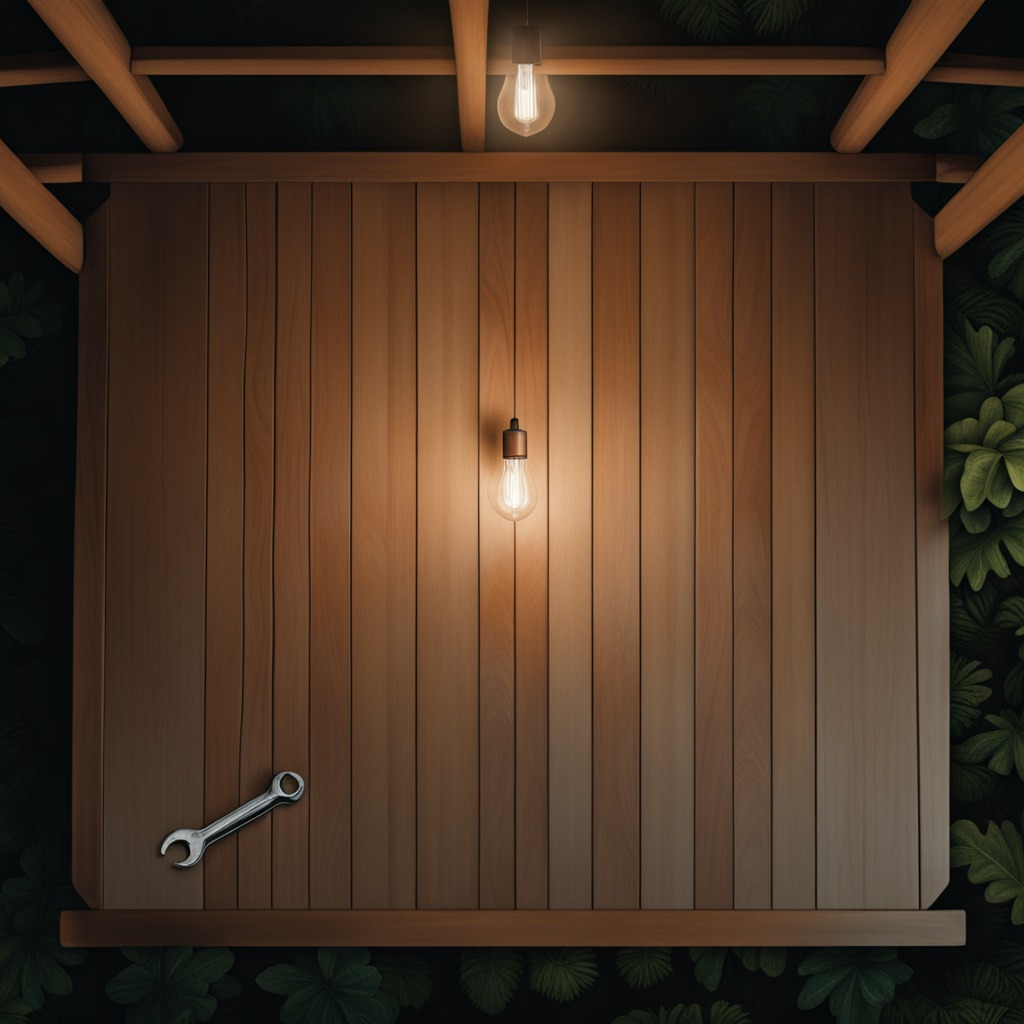
A wrench lies on a wooden table inside a jungle field workshop tent at night.